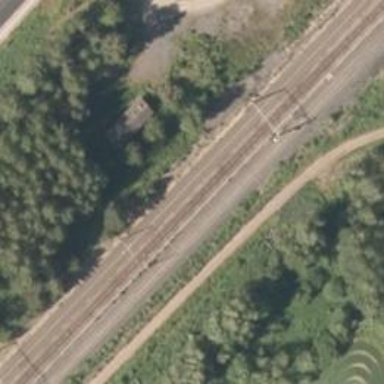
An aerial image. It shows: Site related to the railway.